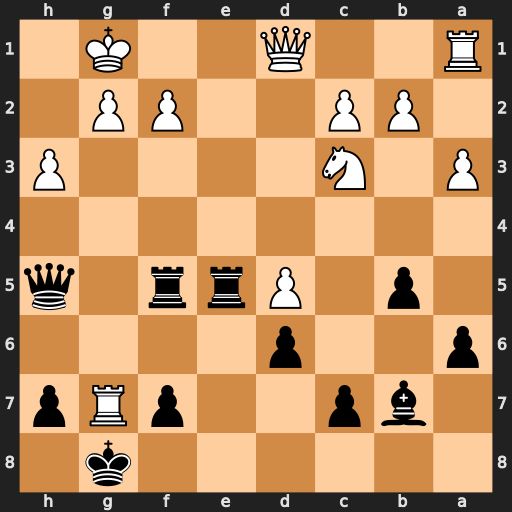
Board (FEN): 6k1/1bp2pRp/p2p4/1p1Prr1q/8/P1N4P/1PP2PP1/R2Q2K1
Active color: b
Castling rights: -
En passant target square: -
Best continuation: Kxg7 Qxh5 Rxh5